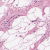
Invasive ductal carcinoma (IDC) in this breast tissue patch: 0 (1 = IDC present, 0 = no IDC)